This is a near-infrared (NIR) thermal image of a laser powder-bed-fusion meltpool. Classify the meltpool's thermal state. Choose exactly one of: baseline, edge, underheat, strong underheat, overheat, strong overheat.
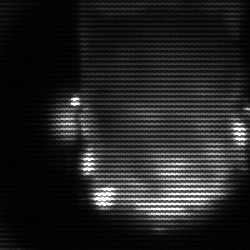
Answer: baseline